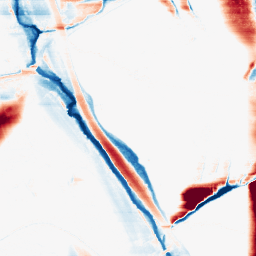
Category: morphological
Decomposition family: morphological_rect
Decomposition parameters: operation: average
width: 50
height: 3
Upsampling method: sinc_blackman
Upsampling parameters: scale: 2
kernel_size: 8
Upsampling scale: 2